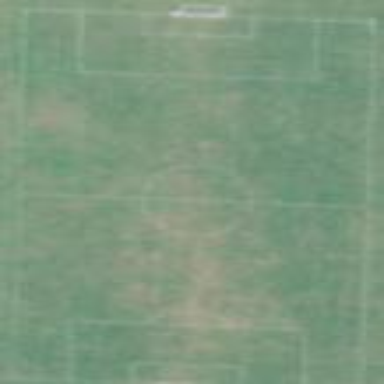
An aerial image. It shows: Soccer pitch designated for leisure and sports activities.